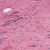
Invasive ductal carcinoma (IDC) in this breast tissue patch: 0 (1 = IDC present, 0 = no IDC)